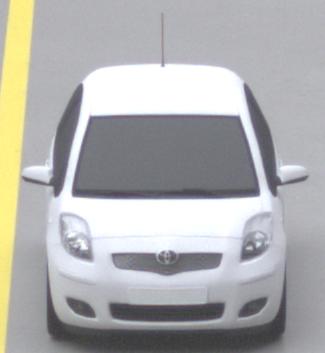
Make: Toyota
Model: Yaris 1.0
Detailed model: Yaris (XP13)
Model produced from: 2011/10
Model produced until: 2014/08
Doors: 3
Color: white
Road condition: wet road
Daytime: morning or afternoon
Contrast: low contrast